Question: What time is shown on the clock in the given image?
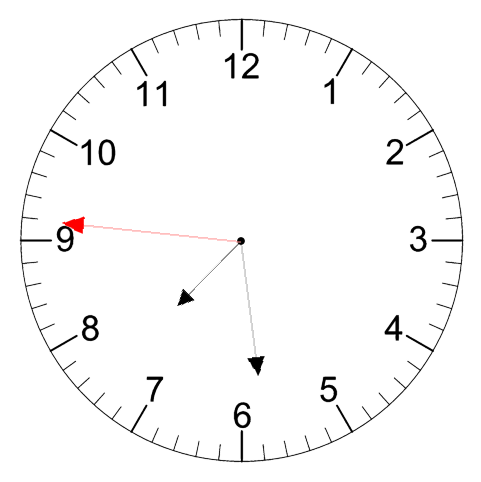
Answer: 07:28:46